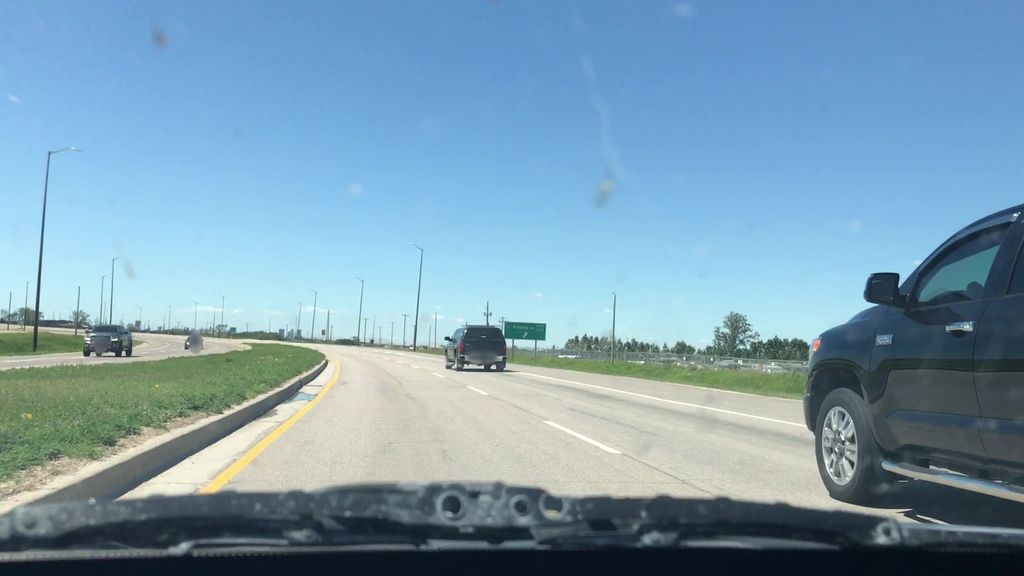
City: winnipeg